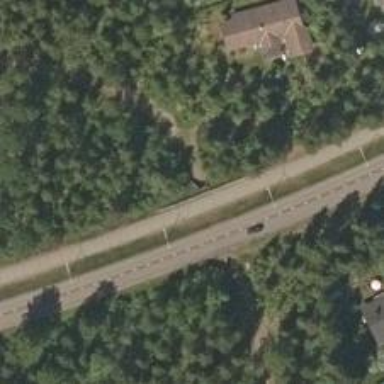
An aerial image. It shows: Nordic footway.